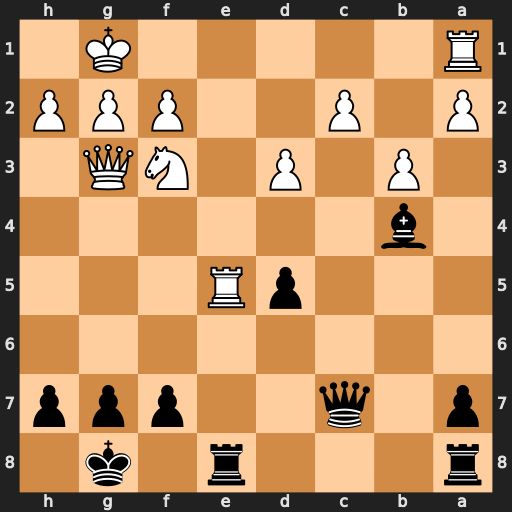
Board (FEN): r3r1k1/p1q2ppp/8/3pR3/1b6/1P1P1NQ1/P1P2PPP/R5K1
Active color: b
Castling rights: -
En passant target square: -
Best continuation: Rxe5 Qxe5 Qxe5 Nxe5 Bc3